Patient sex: M
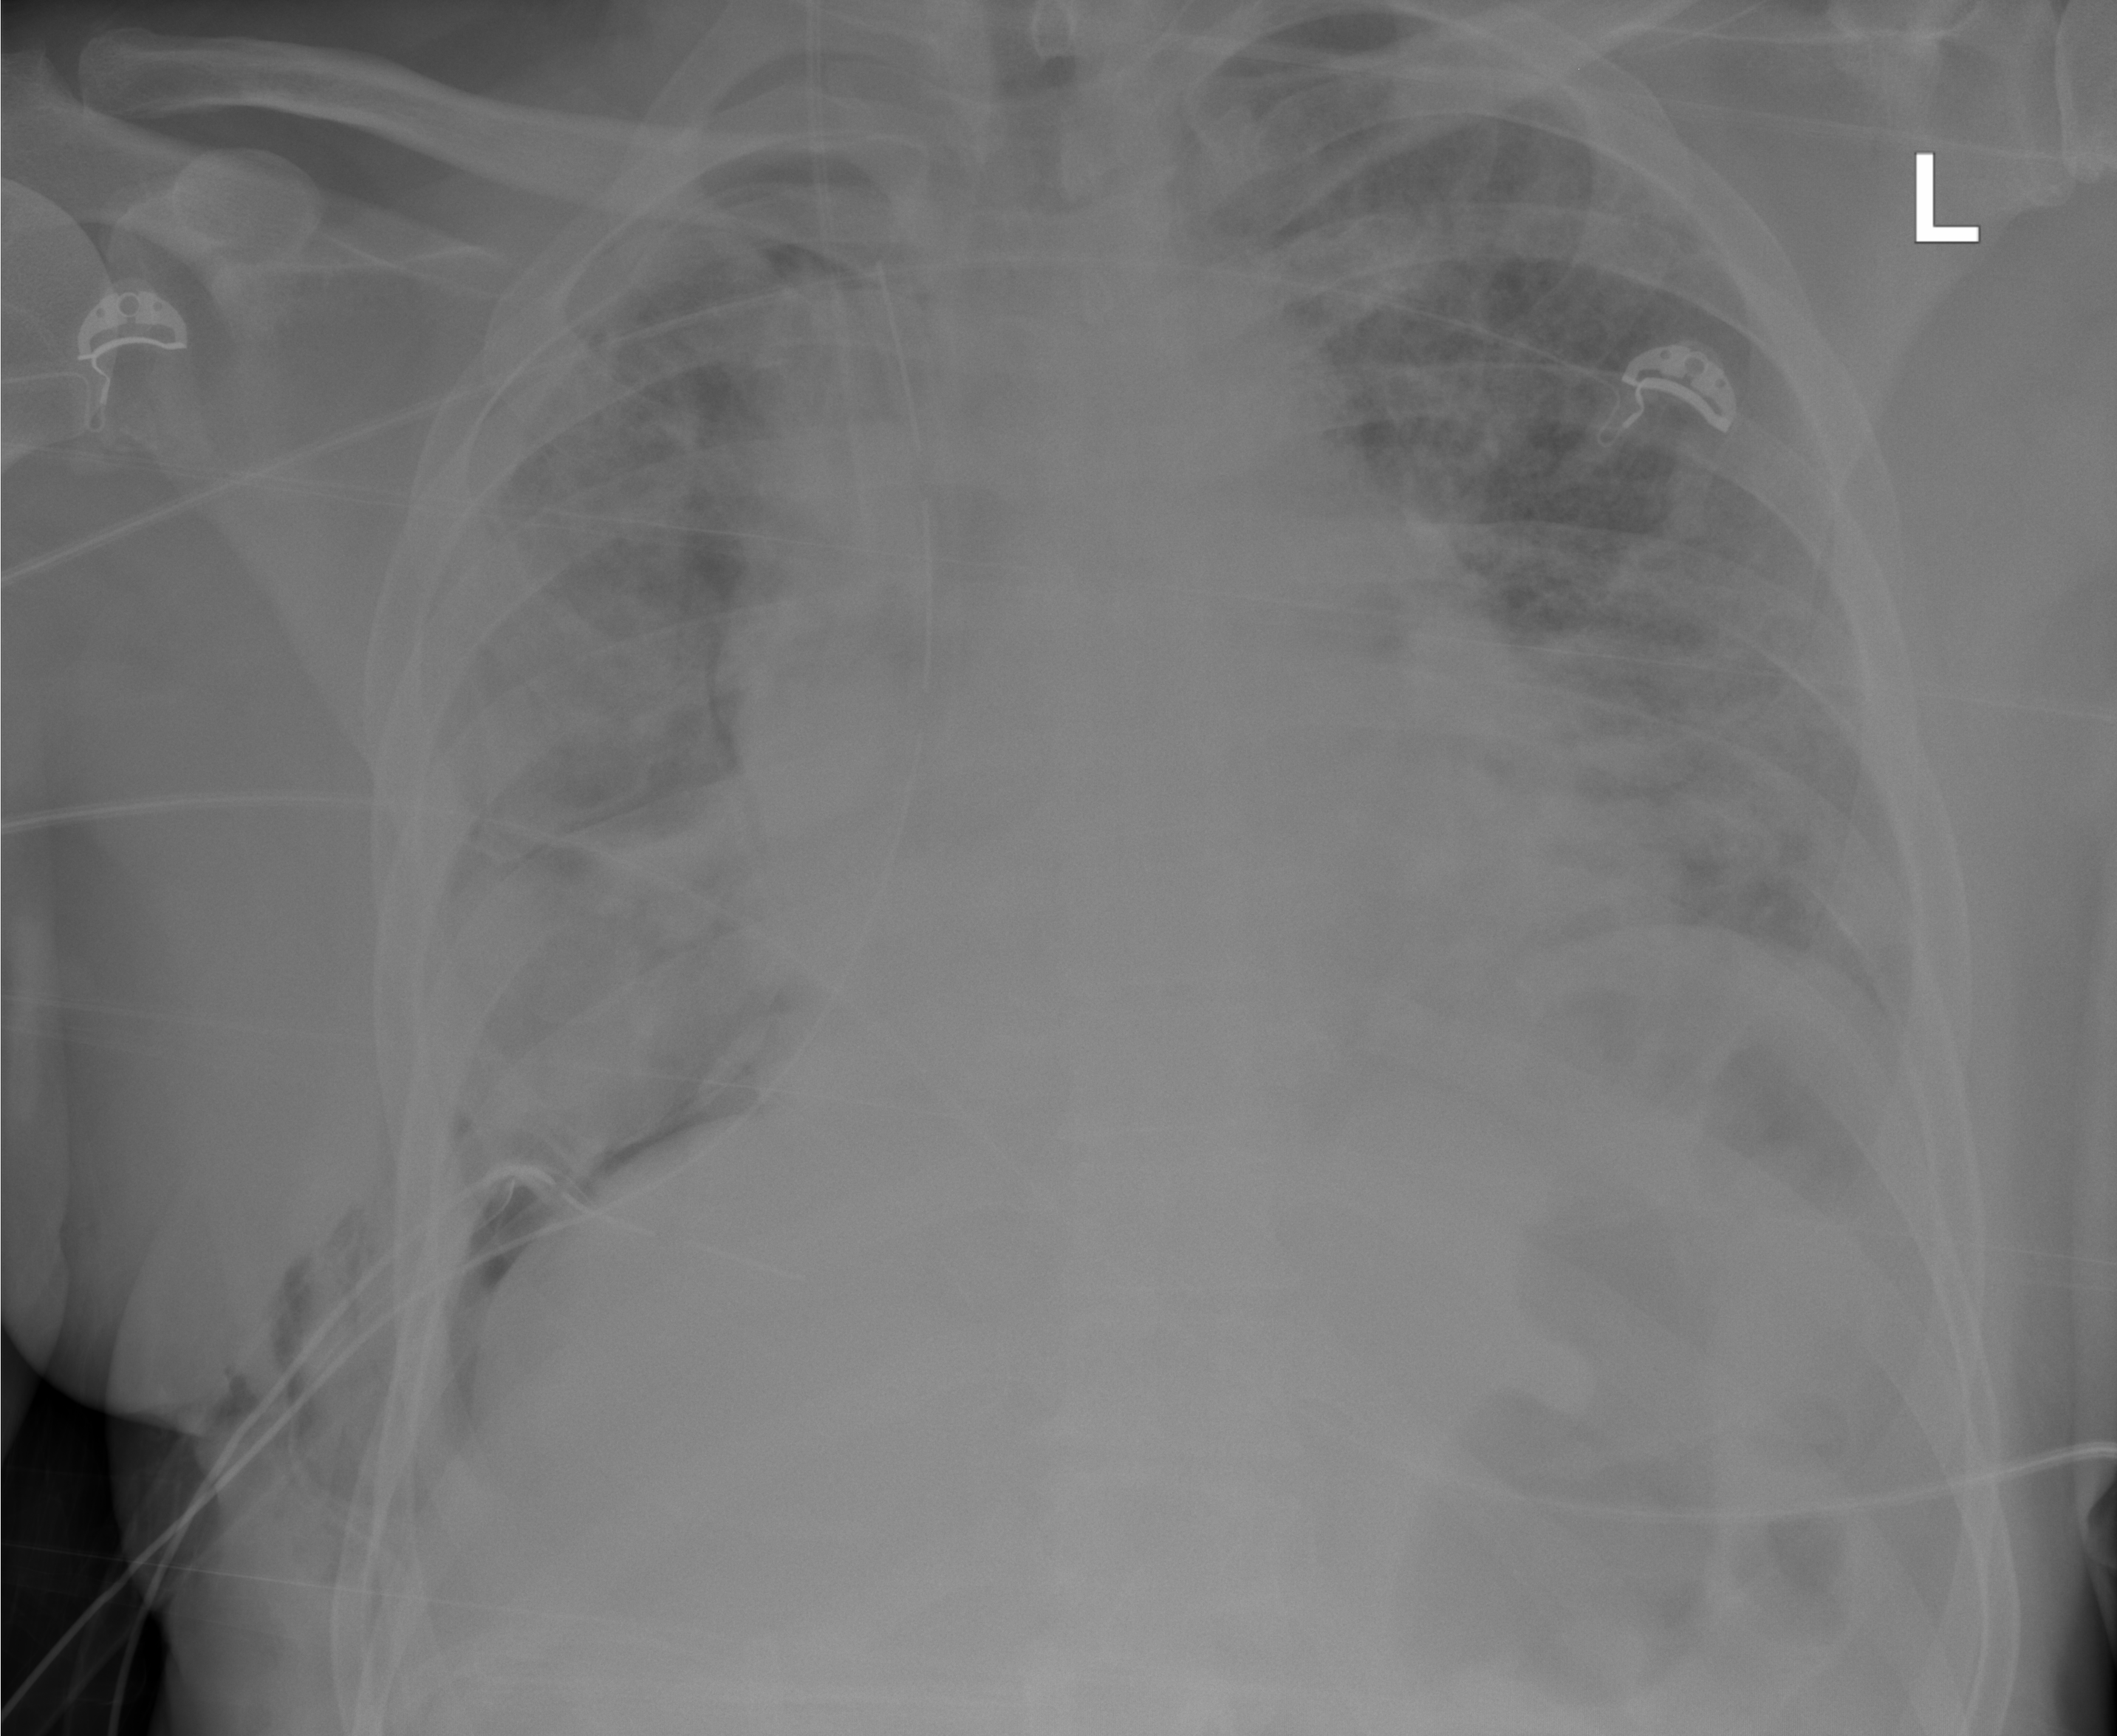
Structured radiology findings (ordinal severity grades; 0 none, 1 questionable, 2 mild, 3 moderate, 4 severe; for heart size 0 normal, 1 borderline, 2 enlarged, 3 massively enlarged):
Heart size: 1
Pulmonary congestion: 2
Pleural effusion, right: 0
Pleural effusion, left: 0
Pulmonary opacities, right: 3
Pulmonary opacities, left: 3
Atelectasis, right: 2
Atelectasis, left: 0